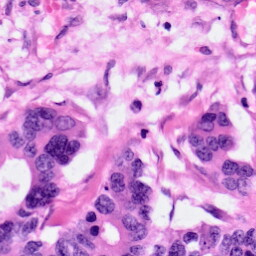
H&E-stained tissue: Pancreatic